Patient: sex F, age 74
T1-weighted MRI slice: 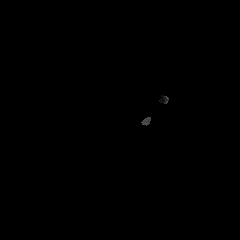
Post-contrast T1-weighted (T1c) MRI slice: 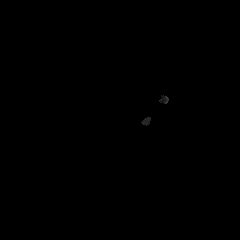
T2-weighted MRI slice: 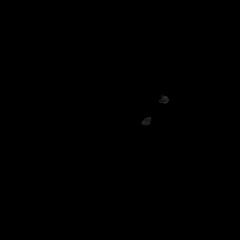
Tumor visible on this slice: no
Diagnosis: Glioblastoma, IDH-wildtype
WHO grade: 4